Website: apple
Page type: billing-address
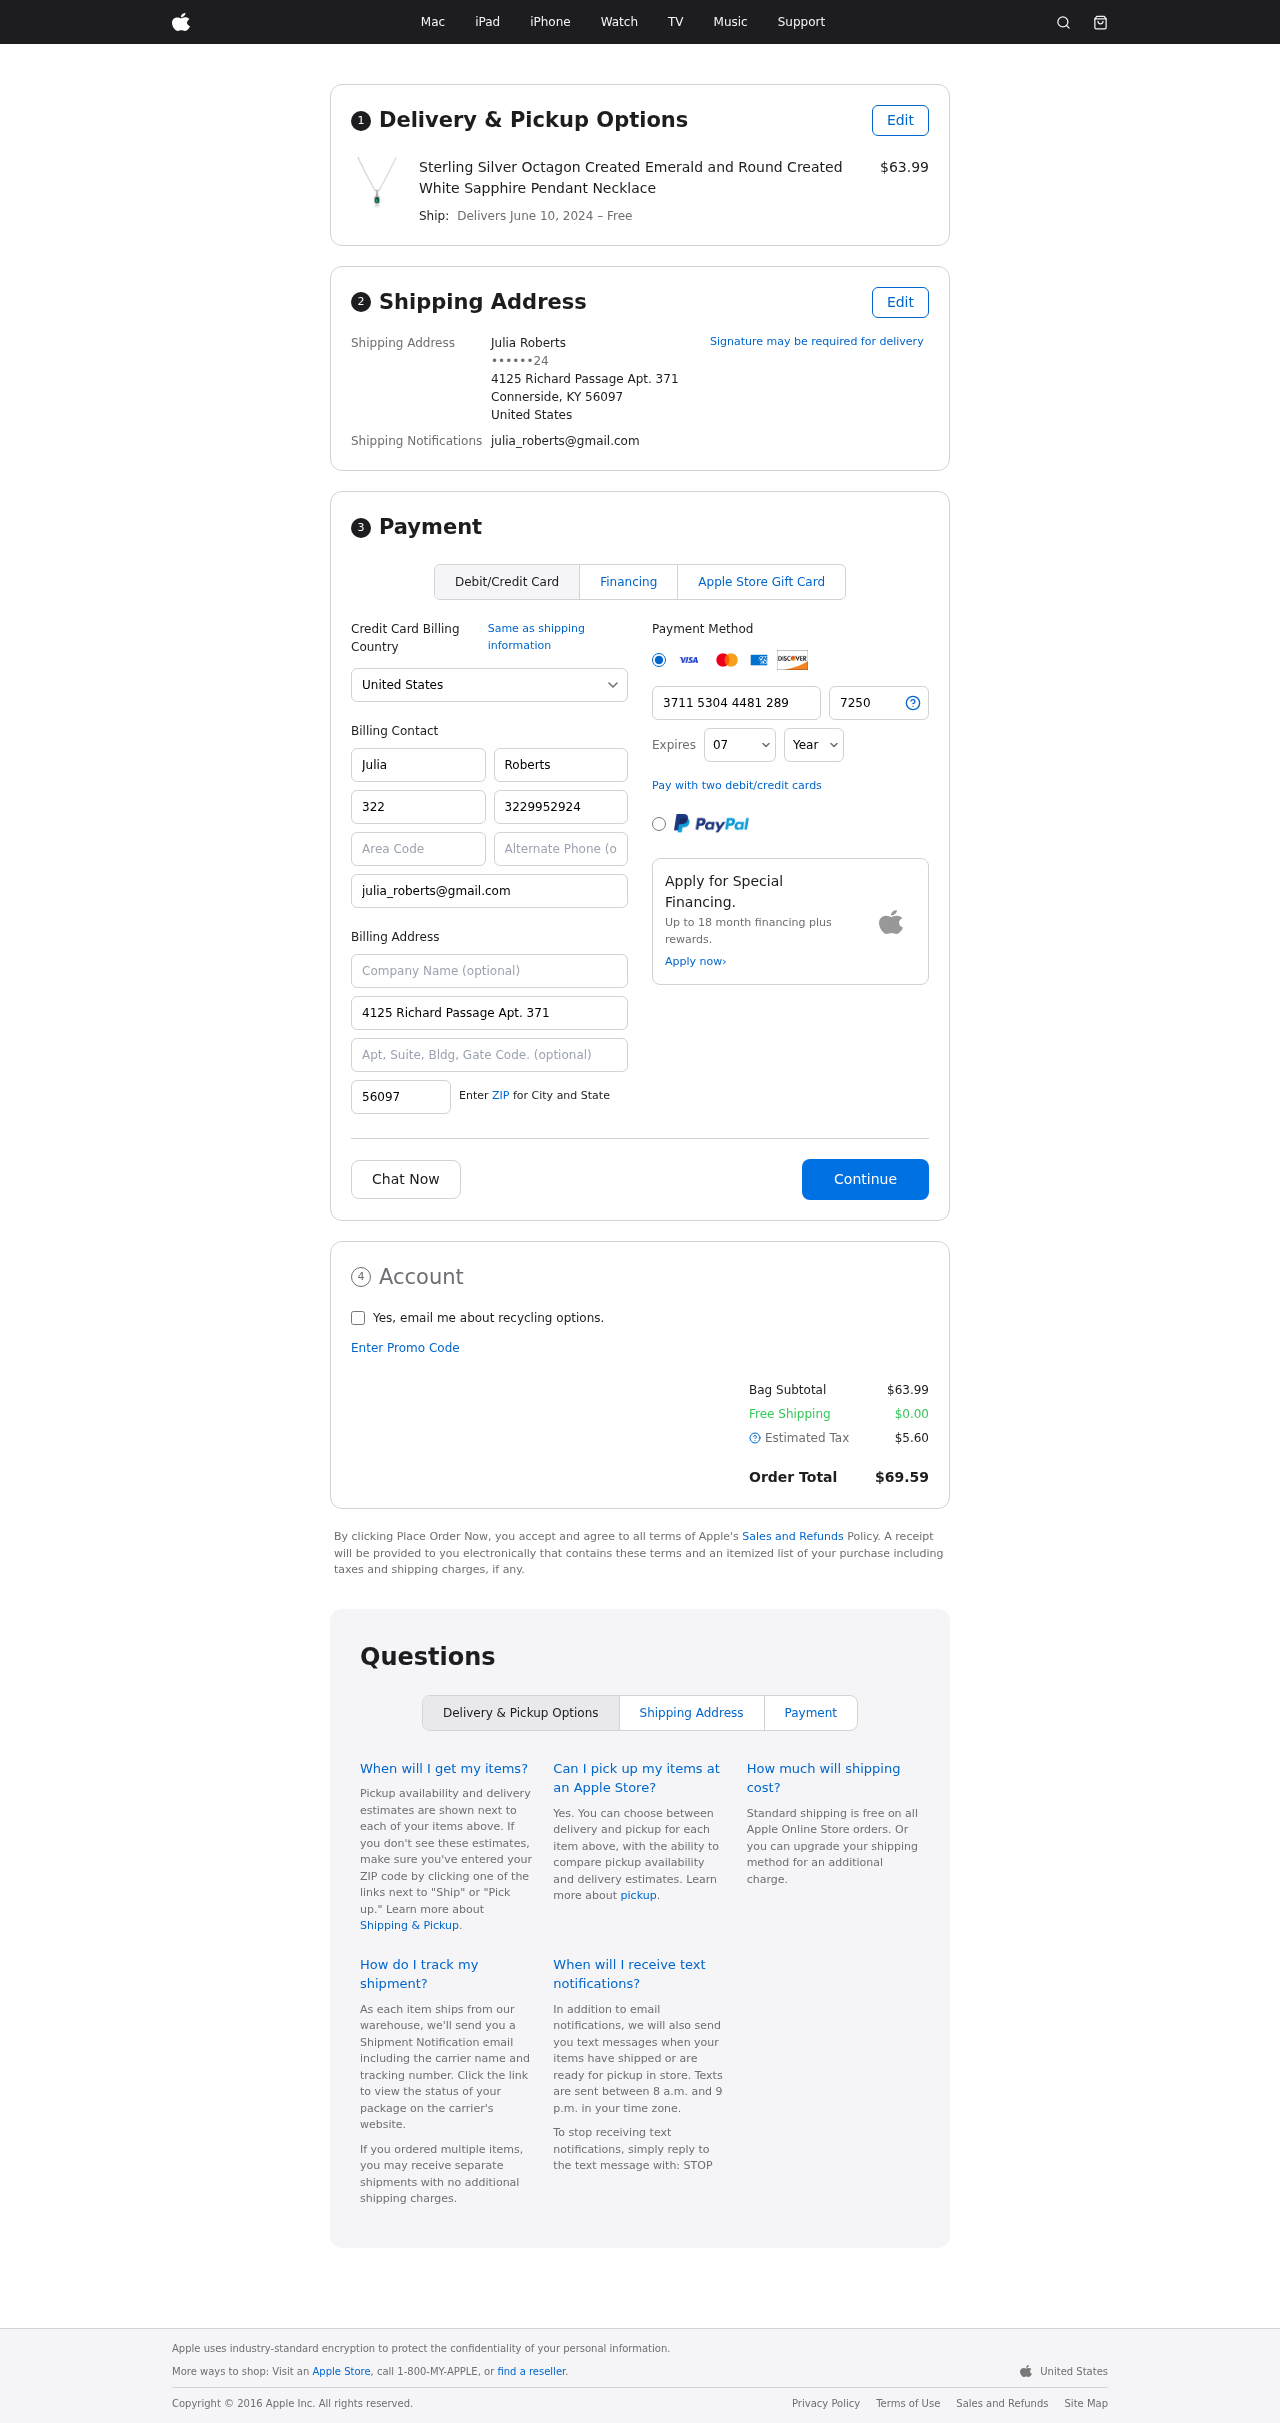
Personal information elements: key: PII_CARD_CVV
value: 7250
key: PII_CARD_EXPIRY_MONTH
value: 07
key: PII_CARD_EXPIRY_YEAR
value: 30
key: PII_CARD_NUMBER
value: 3711 5304 4481 289
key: PII_CITY_STATE_ZIP
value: Connerside, KY 56097
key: PII_COUNTRY
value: United States
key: PII_EMAIL
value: julia_roberts@gmail.com
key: PII_FULLNAME
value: Julia Roberts
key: PII_STREET
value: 4125 Richard Passage Apt. 371
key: PII_DOB_DAY
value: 24
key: PII_DOB_DAY_NUMERIC
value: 24
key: PII_BILLING_FIRSTNAME
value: Julia
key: PII_BILLING_LASTNAME
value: Roberts
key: PII_BILLING_PHONE_AREA
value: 322
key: PII_BILLING_PHONE
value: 3229952924
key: PII_BILLING_EMAIL
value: julia_roberts@gmail.com
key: PII_BILLING_STREET
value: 4125 Richard Passage Apt. 371
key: PII_BILLING_POSTCODE
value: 56097
Product elements: key: PRODUCT1_NAME
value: Sterling Silver Octagon Created Emerald and Round Created White Sapphire Pendant Necklace
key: PRODUCT1_PRICE
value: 63.99
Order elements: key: ORDER_DELIVERY_DATE
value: June 10, 2024
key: ORDER_SUBTOTAL
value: $63.99
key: ORDER_SHIPPING_COST
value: $0.00
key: ORDER_TAX
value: $5.60
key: ORDER_TOTAL
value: $69.59